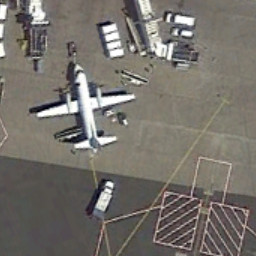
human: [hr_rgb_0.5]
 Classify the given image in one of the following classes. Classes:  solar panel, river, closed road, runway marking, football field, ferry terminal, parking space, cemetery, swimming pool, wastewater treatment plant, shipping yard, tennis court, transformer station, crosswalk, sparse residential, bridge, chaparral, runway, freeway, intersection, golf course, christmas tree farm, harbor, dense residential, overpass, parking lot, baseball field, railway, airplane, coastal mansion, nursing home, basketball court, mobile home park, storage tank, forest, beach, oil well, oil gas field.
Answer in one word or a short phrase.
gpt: airplane